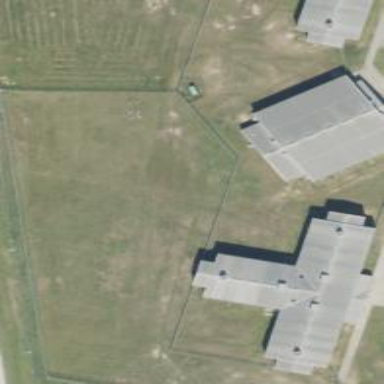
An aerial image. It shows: Prison building.